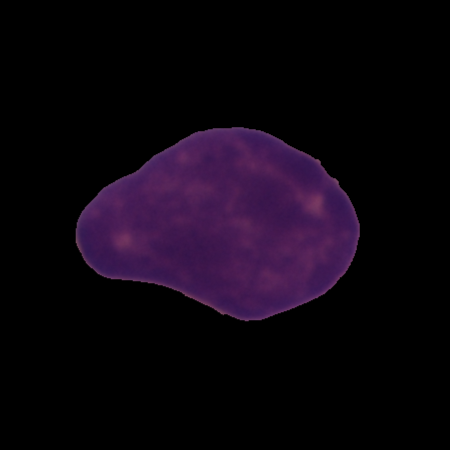
Label: cancer